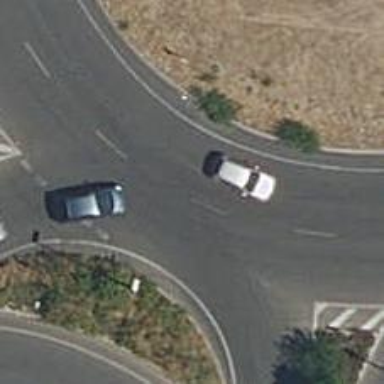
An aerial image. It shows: Roundabout on residential road.